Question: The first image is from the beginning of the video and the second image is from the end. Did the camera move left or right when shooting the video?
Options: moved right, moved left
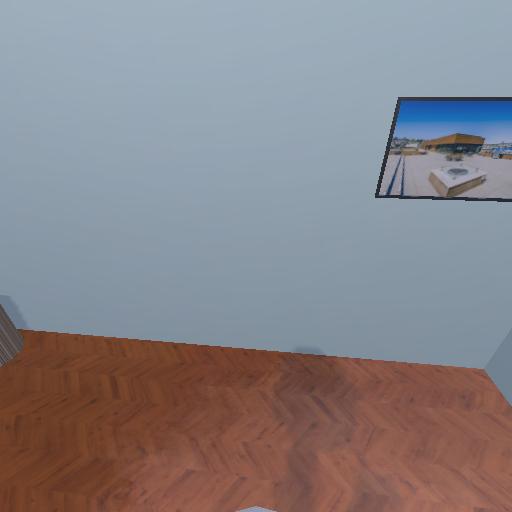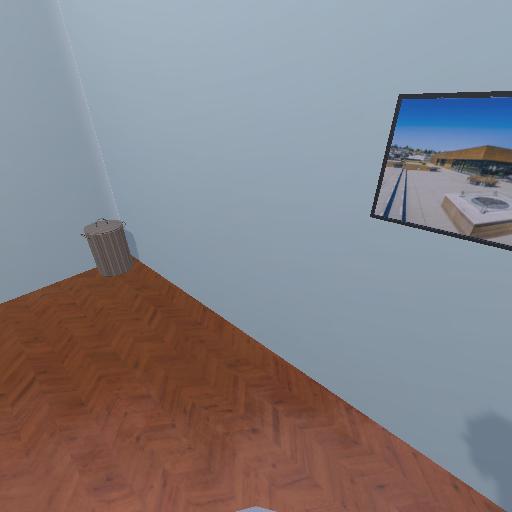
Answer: moved right